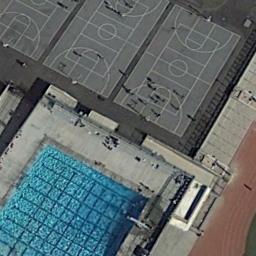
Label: basketball_court